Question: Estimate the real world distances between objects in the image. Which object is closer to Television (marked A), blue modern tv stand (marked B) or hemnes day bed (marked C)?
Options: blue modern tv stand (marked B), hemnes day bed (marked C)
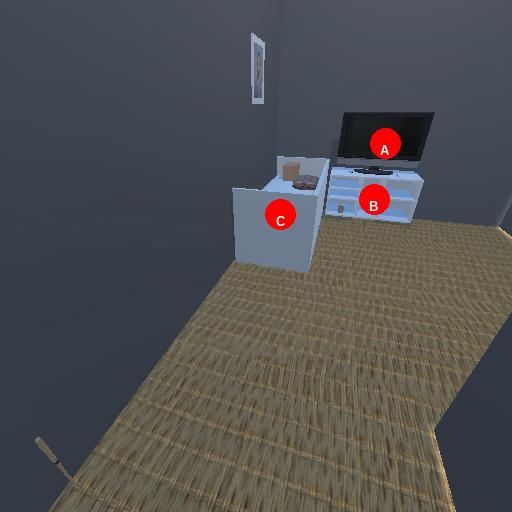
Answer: blue modern tv stand (marked B)